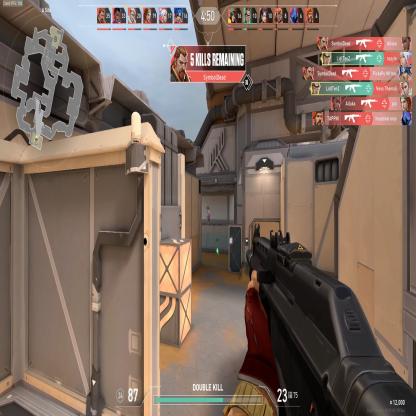
Label: enemy